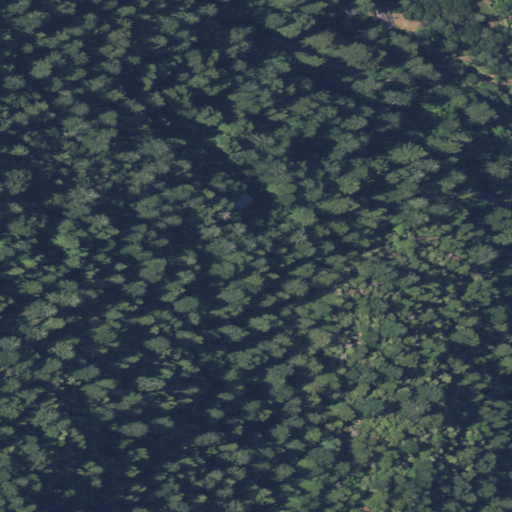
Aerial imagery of valley in California named Crawford Gulch containing evergreen forest and open development